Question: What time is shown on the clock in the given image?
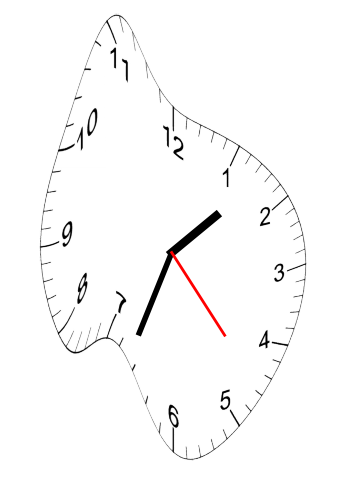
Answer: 01:33:23